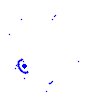
Particle: pion